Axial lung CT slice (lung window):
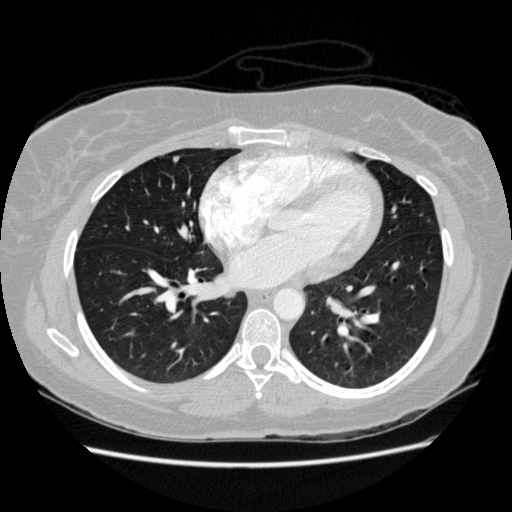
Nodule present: yes
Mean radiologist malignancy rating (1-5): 2